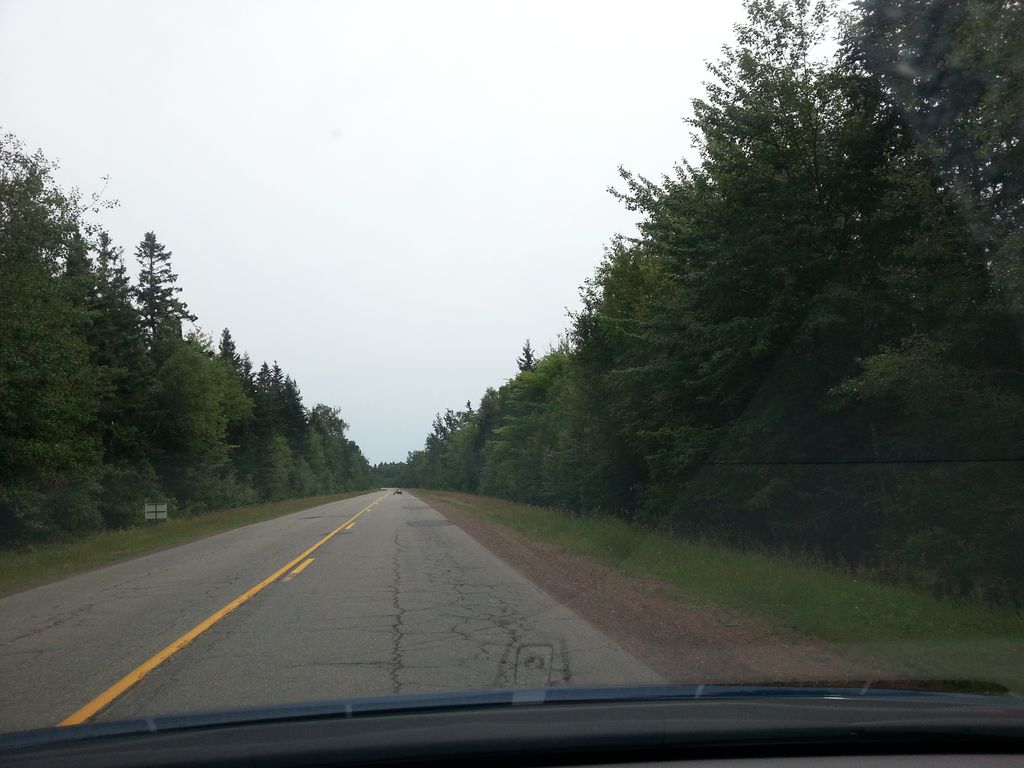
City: charlottetown